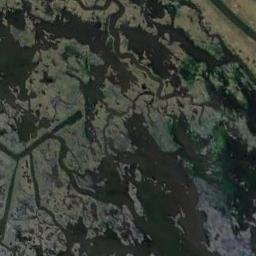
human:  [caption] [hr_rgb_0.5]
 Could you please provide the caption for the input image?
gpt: Many waters of different sizes are surrounded by wetlands .

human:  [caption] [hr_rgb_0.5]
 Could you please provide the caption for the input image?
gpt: Brown trivial bare land in the river in a wetland .

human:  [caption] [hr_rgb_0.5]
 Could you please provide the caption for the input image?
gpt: The wetland consists of bare land, Green plants and water .

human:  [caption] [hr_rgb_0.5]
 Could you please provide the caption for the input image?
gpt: There are rows of tall trees in this wetland .

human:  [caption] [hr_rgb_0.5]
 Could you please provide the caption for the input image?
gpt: There are many water areas on the wetland .